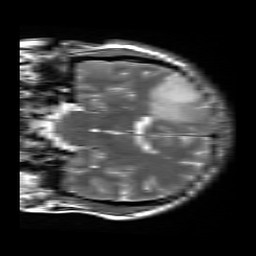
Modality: T2w
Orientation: coronal
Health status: ill
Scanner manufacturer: siemens
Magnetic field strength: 3 T
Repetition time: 5 s
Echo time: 0.089 s